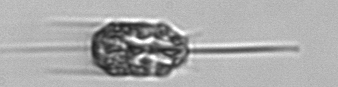
Label: Ditylum_brightwellii